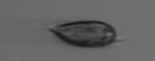
Label: Prorocentrum_triestinum